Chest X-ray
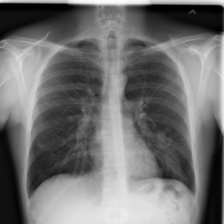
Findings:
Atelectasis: negative
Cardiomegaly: negative
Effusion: negative
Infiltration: negative
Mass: negative
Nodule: negative
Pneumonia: negative
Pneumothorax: positive
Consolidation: negative
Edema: negative
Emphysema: negative
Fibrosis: negative
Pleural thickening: negative
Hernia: negative